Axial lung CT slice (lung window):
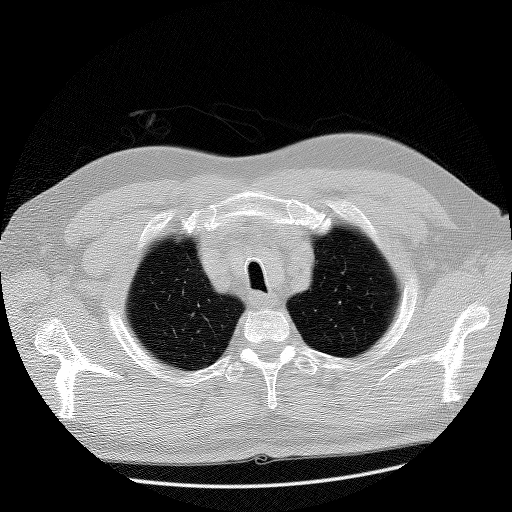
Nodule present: no